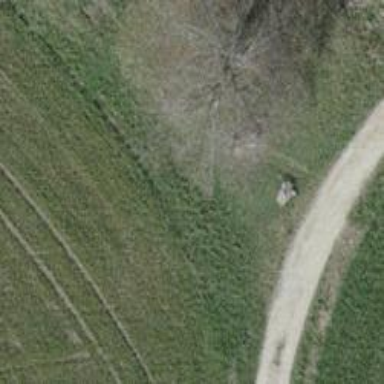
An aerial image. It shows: Brown bench.